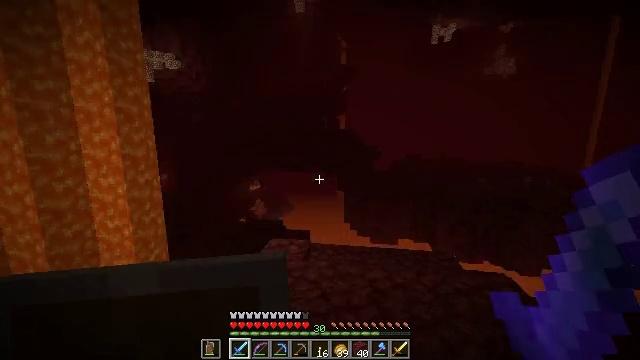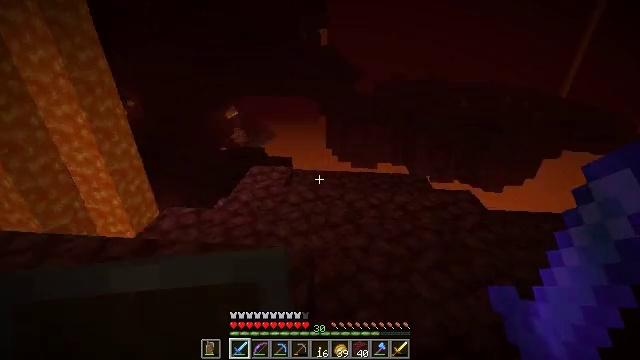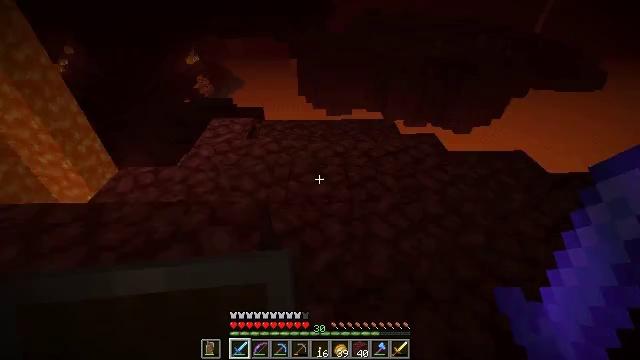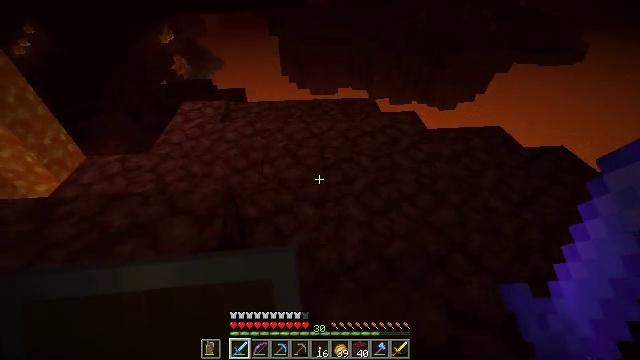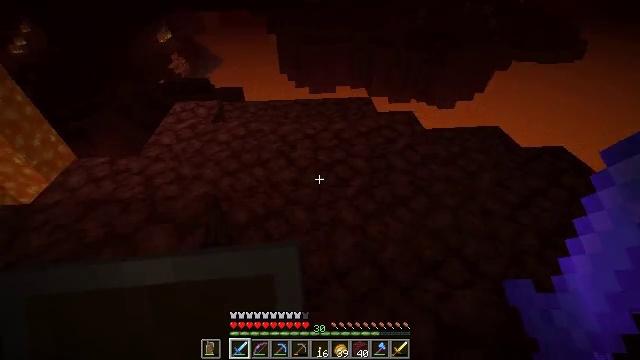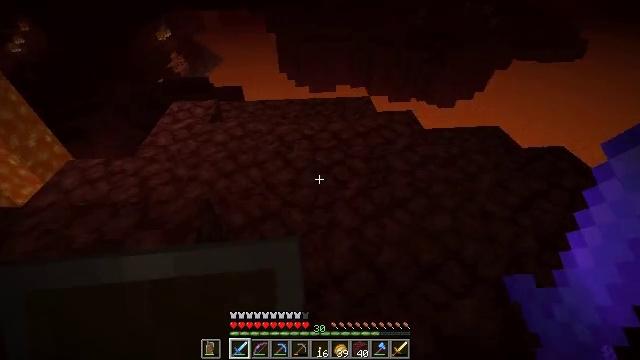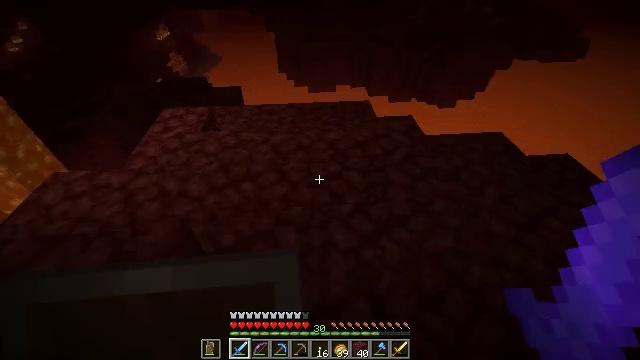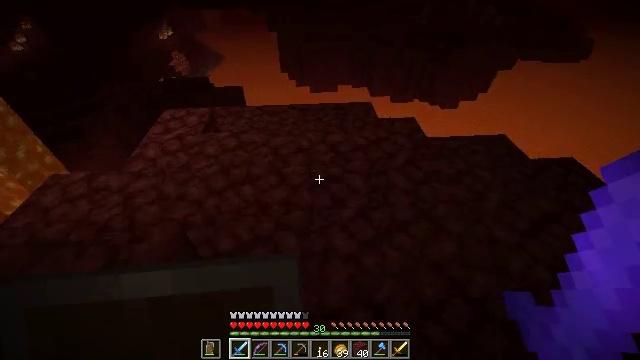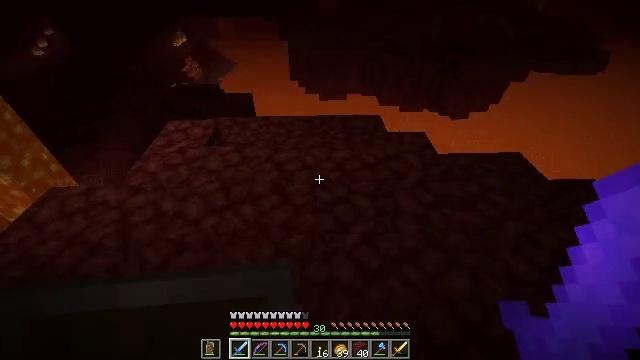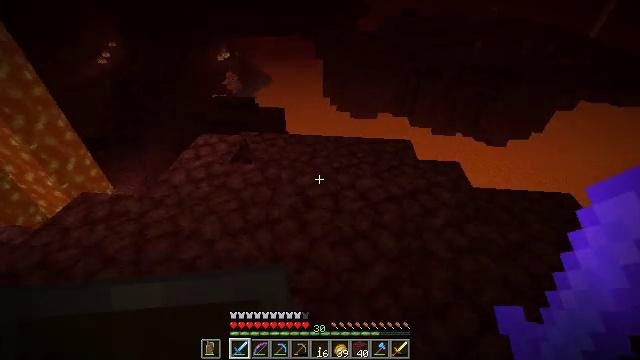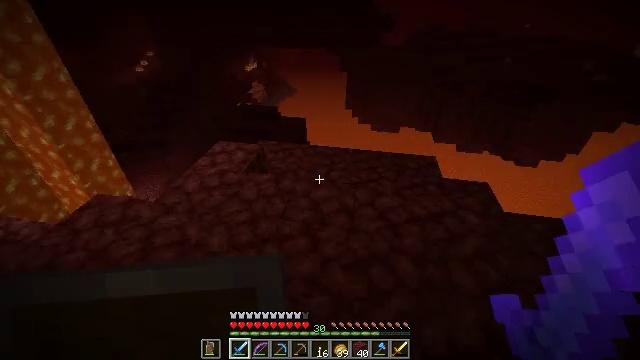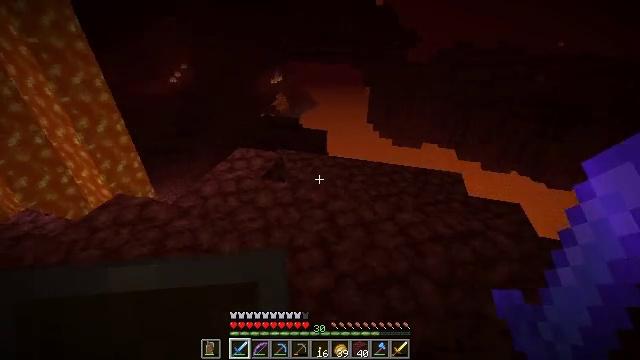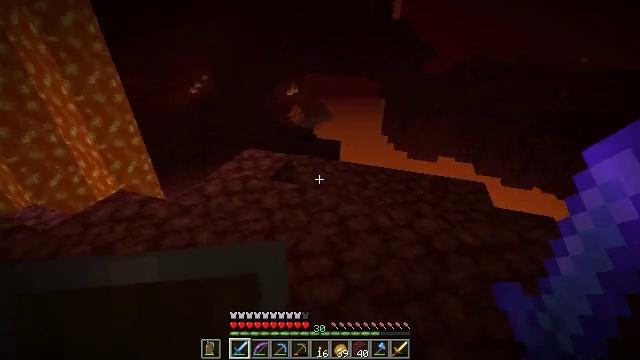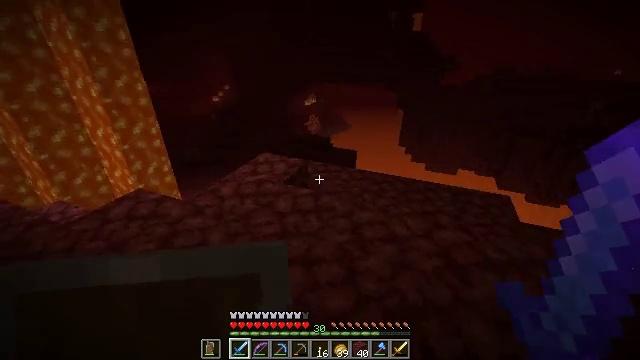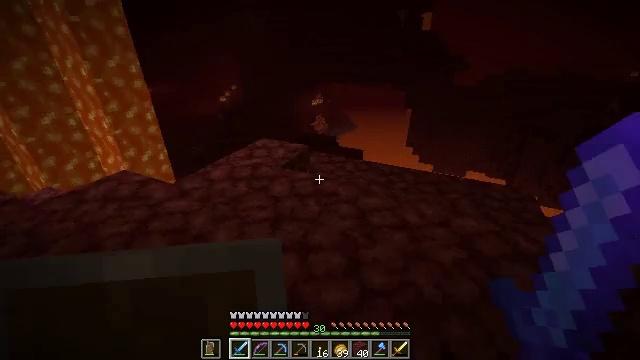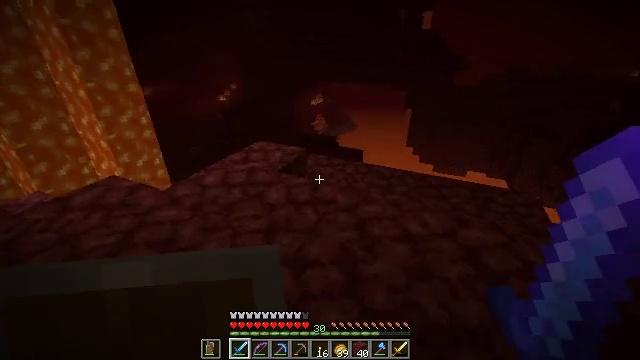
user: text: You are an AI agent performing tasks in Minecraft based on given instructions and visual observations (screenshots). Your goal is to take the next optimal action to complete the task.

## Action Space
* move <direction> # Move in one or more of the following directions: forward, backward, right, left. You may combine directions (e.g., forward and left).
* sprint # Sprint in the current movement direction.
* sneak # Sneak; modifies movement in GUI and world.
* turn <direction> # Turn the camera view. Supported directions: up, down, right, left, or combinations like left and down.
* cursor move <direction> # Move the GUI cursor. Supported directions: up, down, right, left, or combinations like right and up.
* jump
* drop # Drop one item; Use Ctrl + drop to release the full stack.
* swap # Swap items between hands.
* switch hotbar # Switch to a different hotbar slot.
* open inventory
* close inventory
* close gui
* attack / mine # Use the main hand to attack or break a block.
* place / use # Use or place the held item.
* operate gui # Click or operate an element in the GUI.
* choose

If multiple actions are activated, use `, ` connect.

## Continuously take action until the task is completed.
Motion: motion action
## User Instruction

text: Break the brown mushroom from its spot.
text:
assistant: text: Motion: move right, turn right and down
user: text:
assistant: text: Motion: move right, turn right and down
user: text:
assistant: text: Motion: move forward and move right, turn right and down
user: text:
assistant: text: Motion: move forward
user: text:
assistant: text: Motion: move forward
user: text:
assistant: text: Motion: move forward
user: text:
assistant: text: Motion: move forward
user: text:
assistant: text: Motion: move forward, turn left and up
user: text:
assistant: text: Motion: move forward, turn left and up
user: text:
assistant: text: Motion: move forward, turn left and up
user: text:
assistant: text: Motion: move forward, turn left and up
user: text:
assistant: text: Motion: move forward, turn left and up
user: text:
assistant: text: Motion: move forward, turn left and up
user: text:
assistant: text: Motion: move forward, turn left
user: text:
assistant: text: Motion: move forward
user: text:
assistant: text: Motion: move forward
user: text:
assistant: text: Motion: move forward
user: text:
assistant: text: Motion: move forward
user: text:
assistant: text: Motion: move forward
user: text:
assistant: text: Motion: move forward, turn left and down
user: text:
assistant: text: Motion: move forward, turn left and down
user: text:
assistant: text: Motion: move forward, turn down
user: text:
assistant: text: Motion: move forward and move right, turn down
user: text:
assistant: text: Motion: move forward and move right
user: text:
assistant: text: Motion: move forward and move right
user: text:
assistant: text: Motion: move forward
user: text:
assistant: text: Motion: move forward
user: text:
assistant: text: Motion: move forward
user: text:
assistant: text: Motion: move forward
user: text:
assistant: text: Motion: move forward